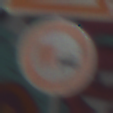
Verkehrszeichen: UeberholverbotKraftfahrzeuge
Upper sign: KinderRechts
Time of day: Midday
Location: Roofed (Special)
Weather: Overcast
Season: NotSpecified
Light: Natural